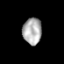
Tissue: prostate
Cell type: T cells
Senescence score: 0.3294
Nuclear area (px): 491
Mean DAPI intensity: 174.395